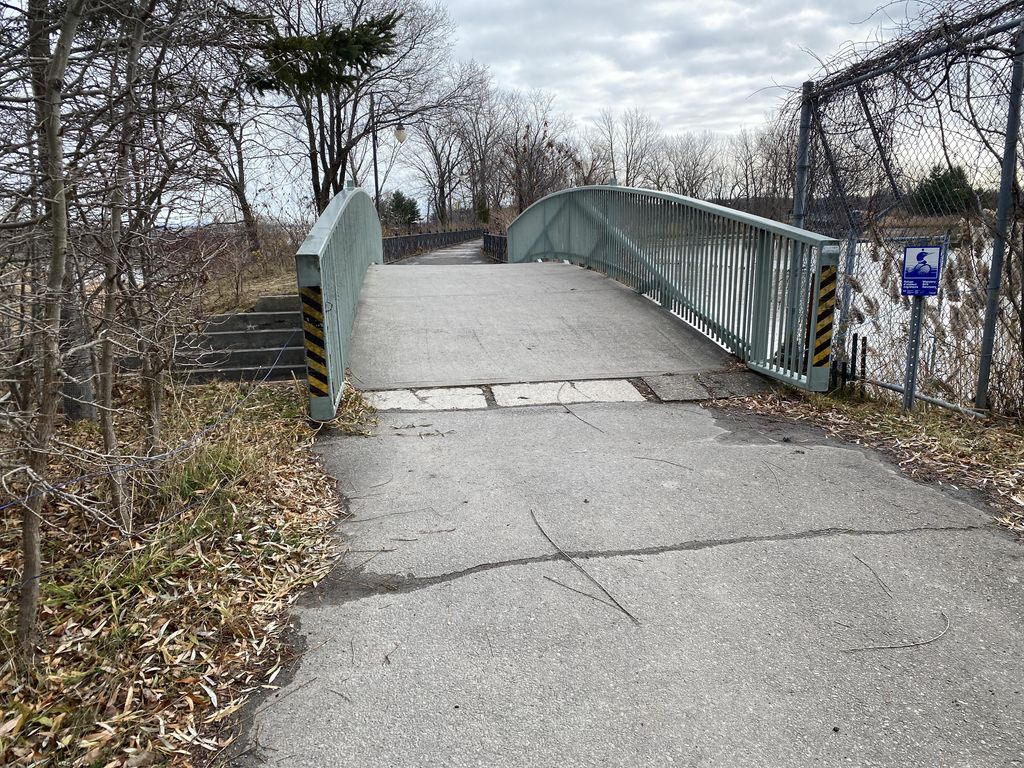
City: montreal